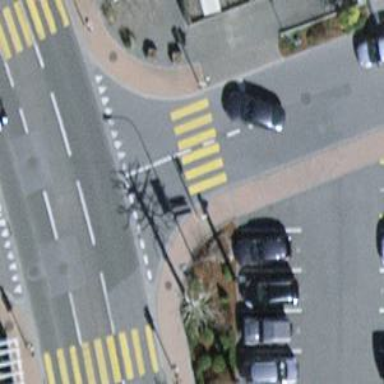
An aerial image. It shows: Uncontrolled crossing on the road.